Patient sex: M
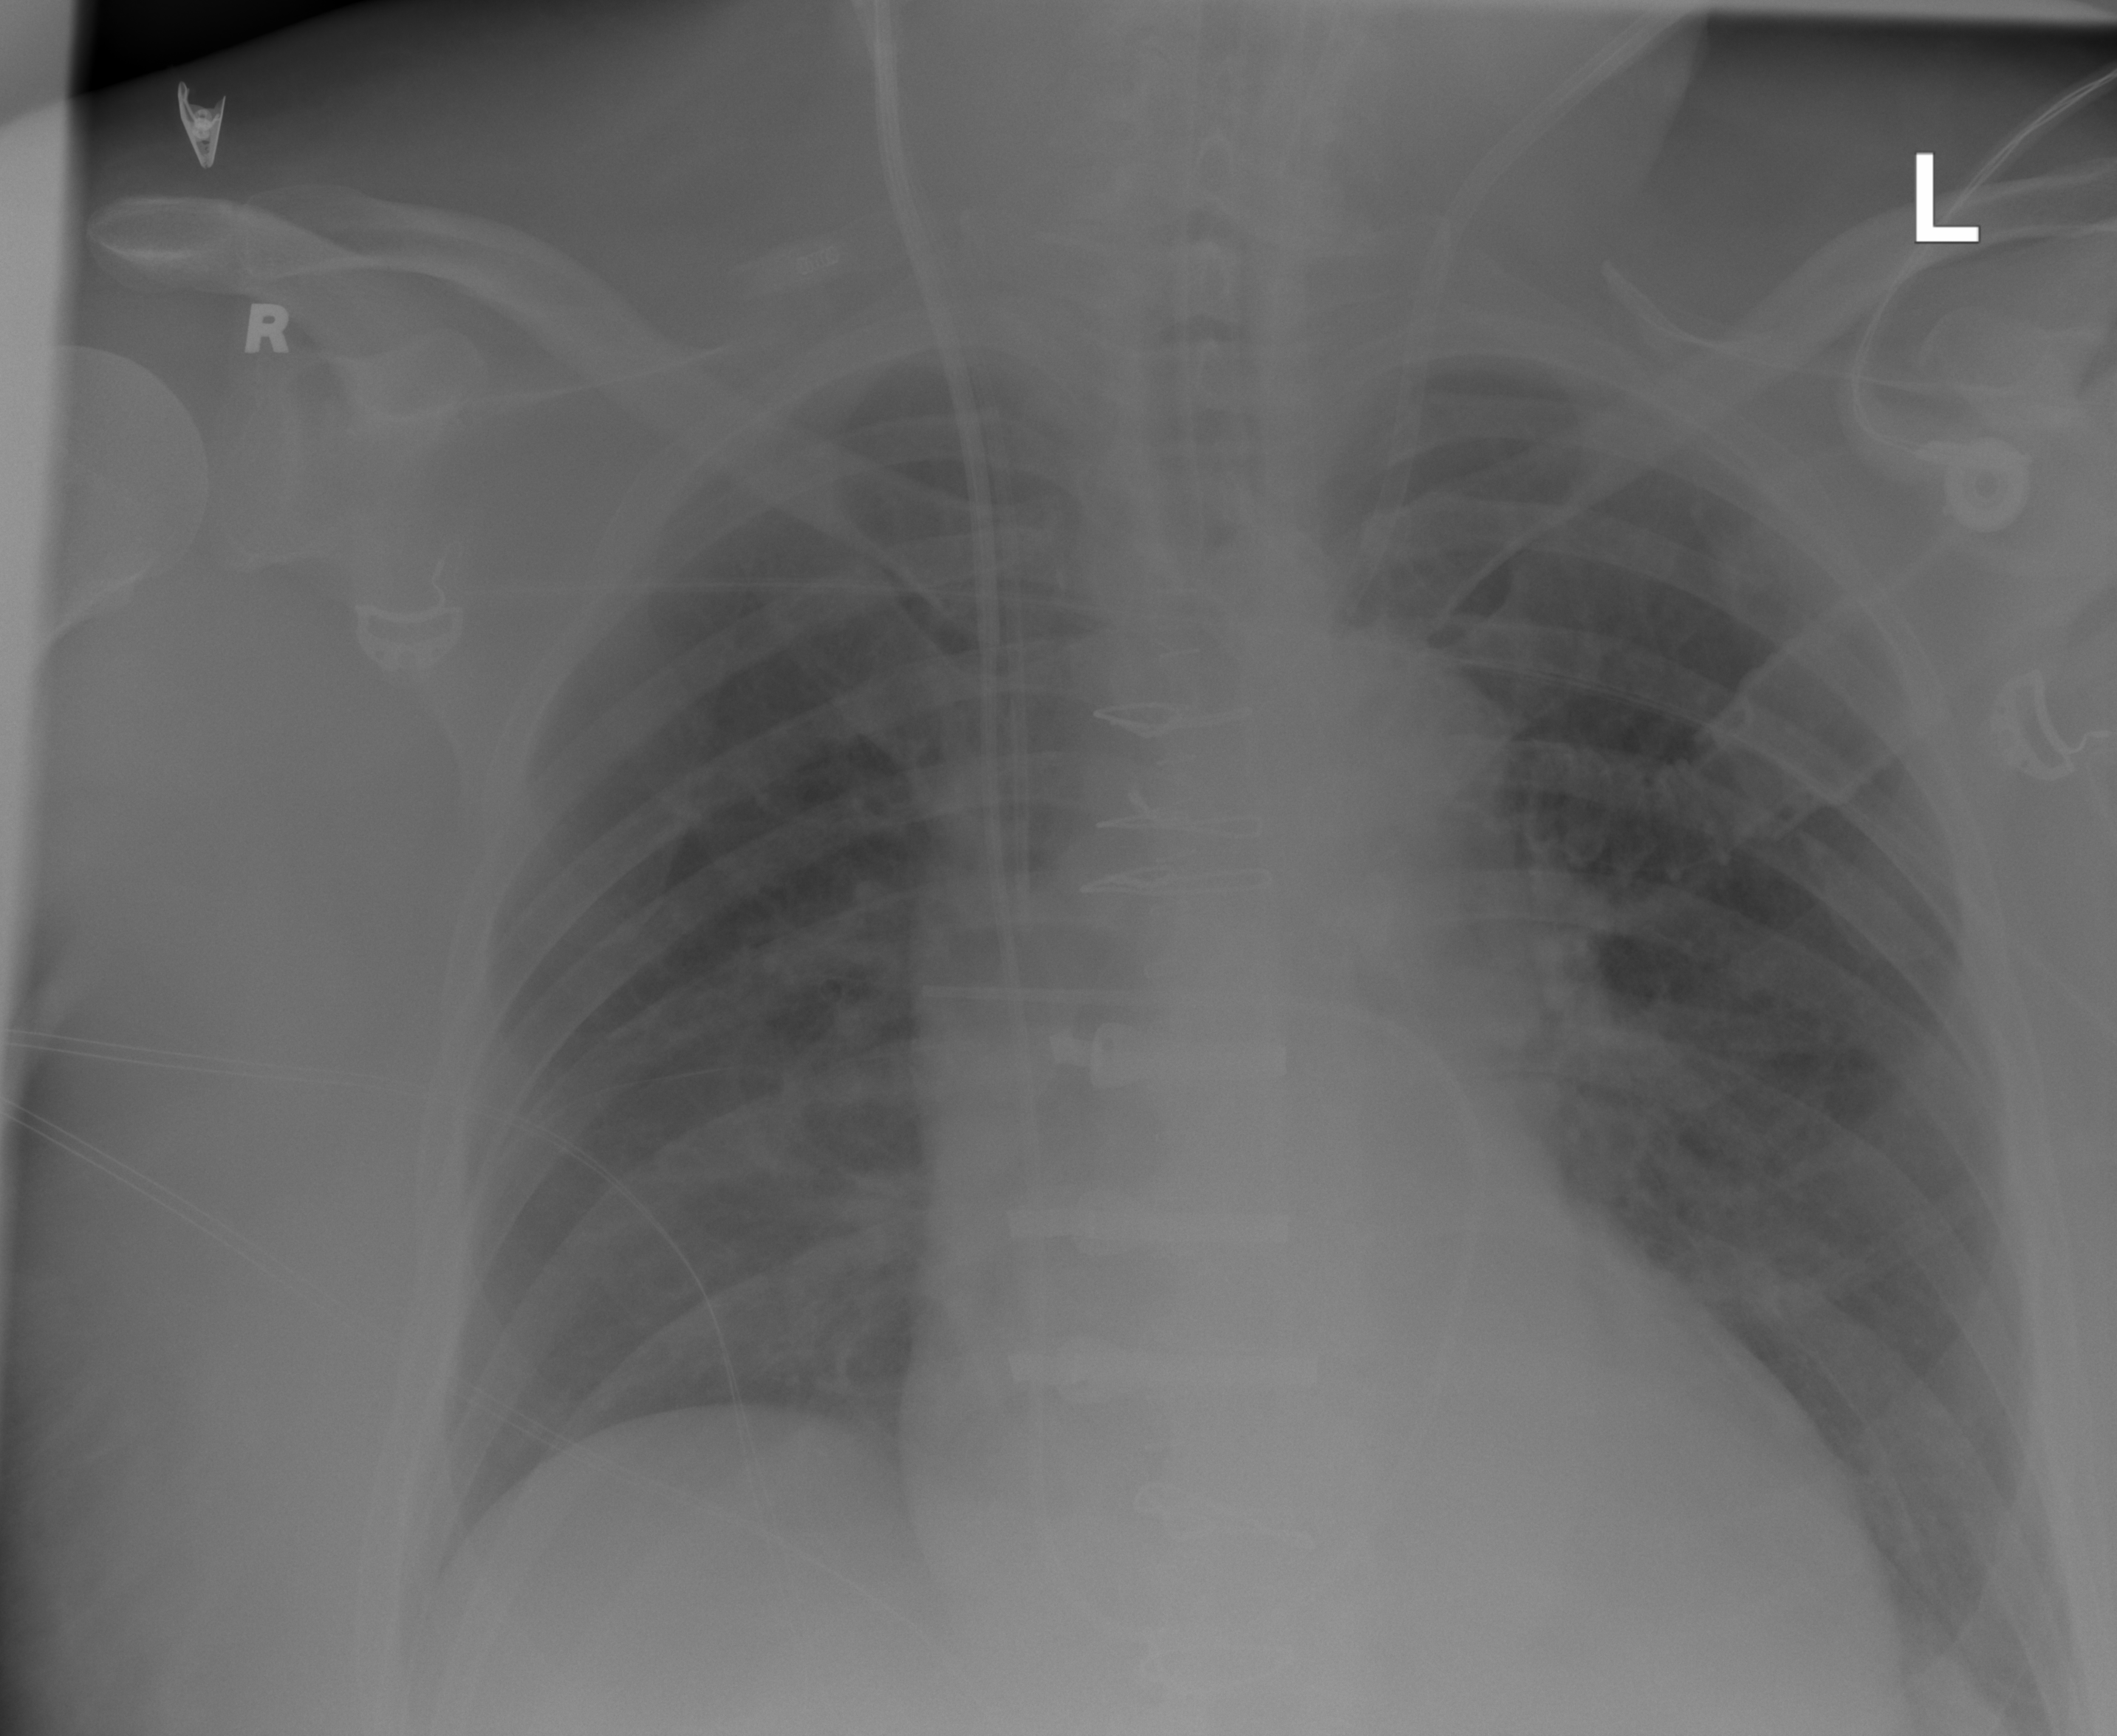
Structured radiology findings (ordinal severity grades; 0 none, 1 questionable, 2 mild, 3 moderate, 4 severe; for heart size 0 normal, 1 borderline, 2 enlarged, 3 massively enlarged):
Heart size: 2
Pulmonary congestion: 1
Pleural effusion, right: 0
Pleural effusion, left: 2
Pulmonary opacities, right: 0
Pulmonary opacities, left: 0
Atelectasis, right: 2
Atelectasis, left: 2